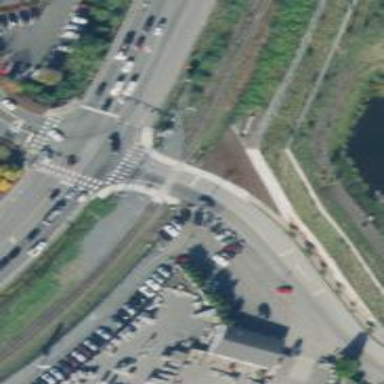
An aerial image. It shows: Crossing with lights and saltire marking.